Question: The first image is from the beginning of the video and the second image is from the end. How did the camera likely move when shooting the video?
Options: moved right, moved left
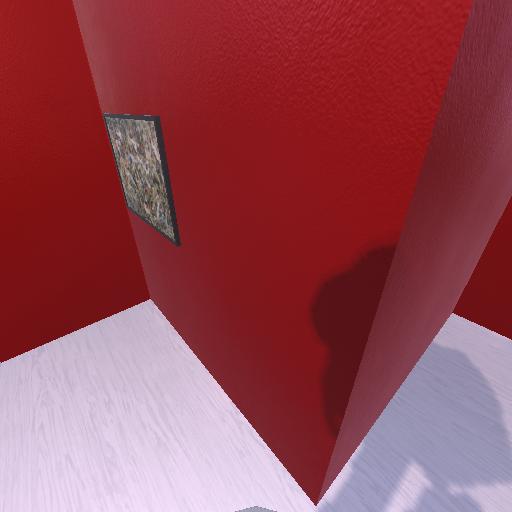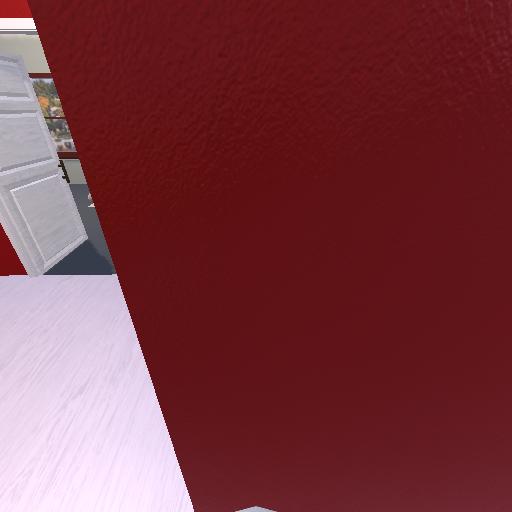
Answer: moved right